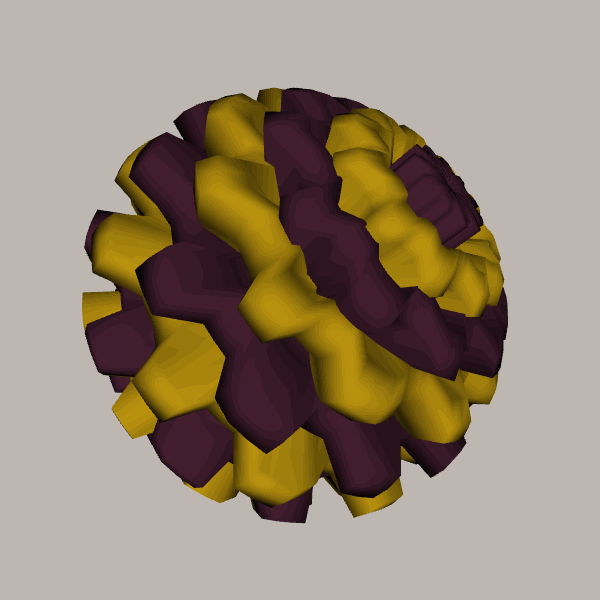
Background: light